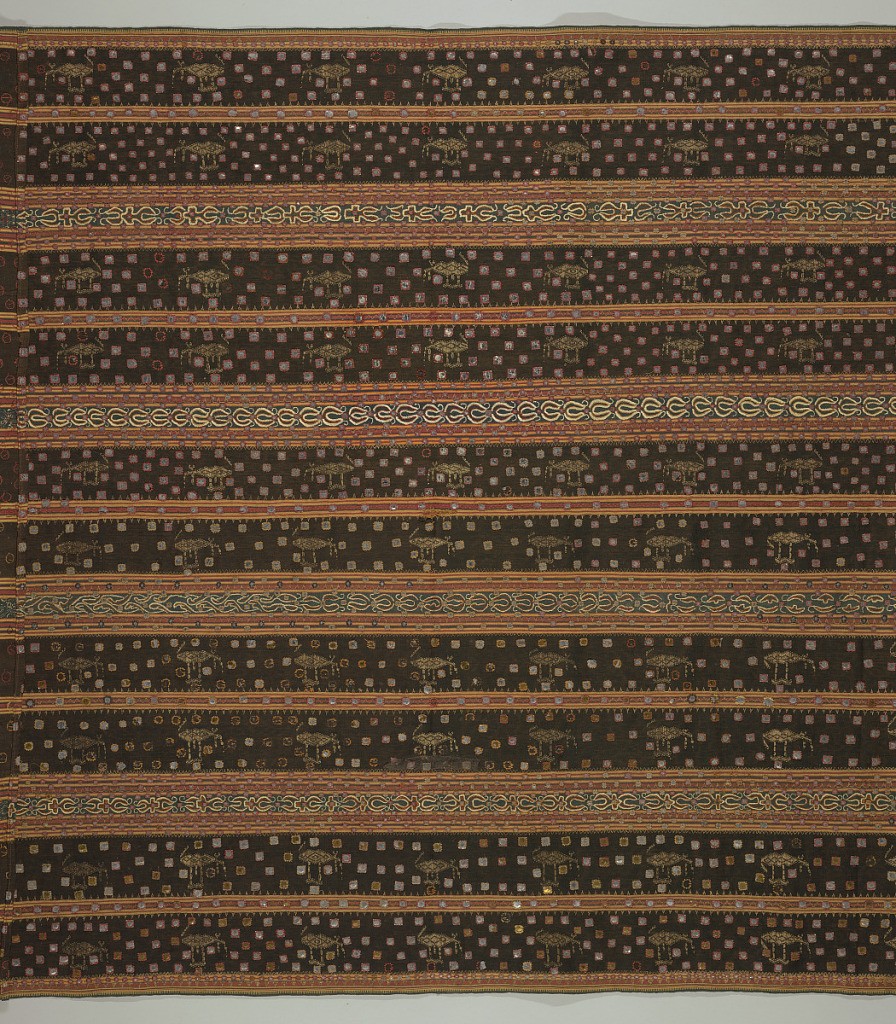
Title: Sarong
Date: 18th–19th century
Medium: cotton, mica Technique: embroidered on plain weave
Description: Festival sarong worn by women, of woven stripes in dark brown, coral, dark blue, and natural color. Ornamented with embroidery and pieces of mica attached in vertical rows.